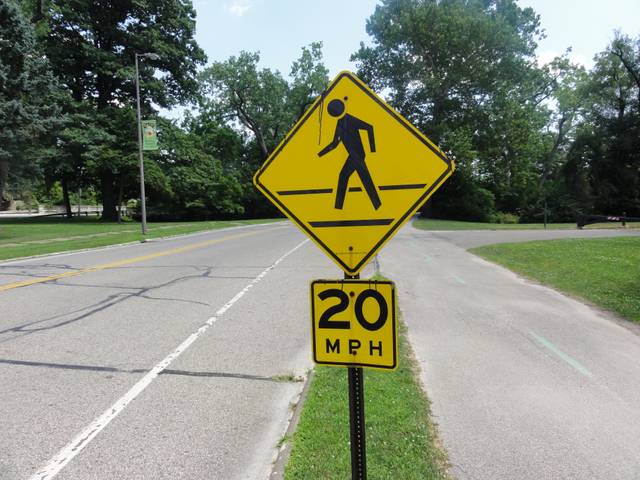
Region: United States
Coordinates: 41.433, -81.607